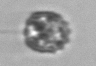
Label: coccolithophorid